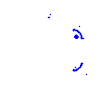
Particle: proton